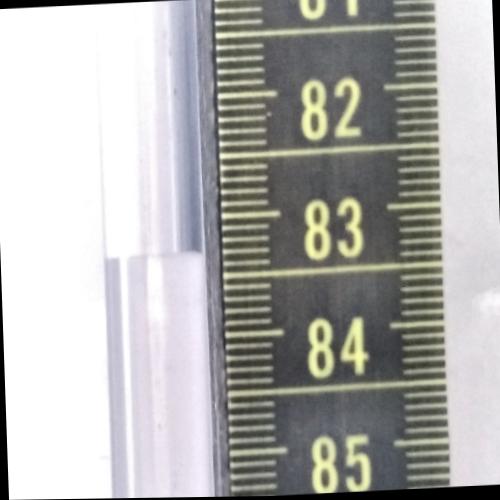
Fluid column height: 83.3 cm